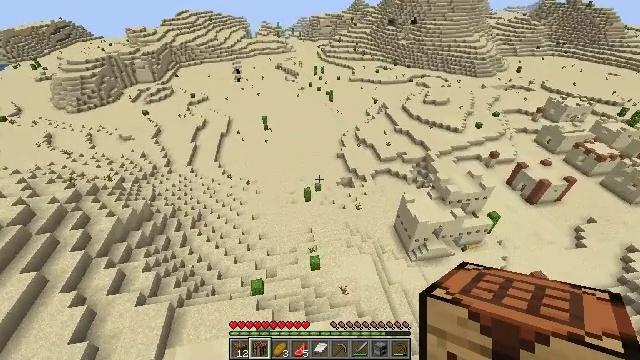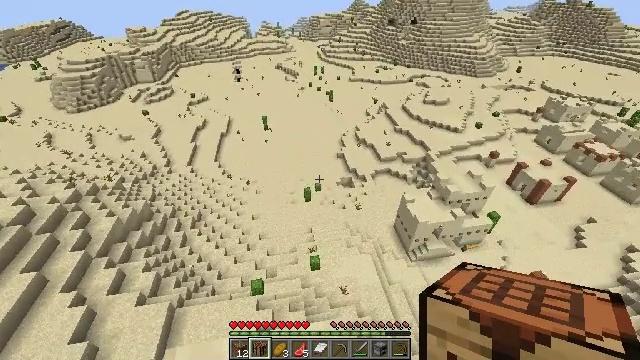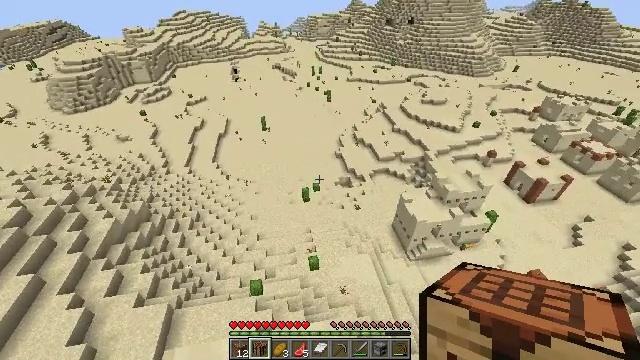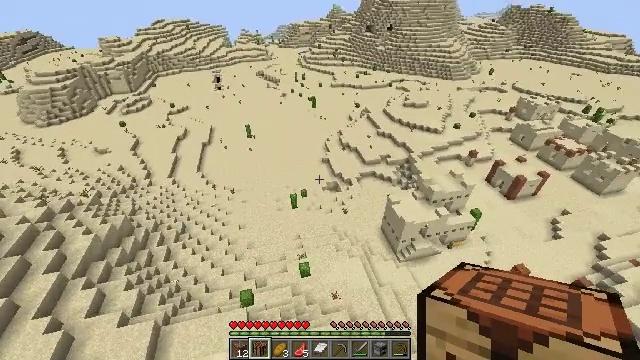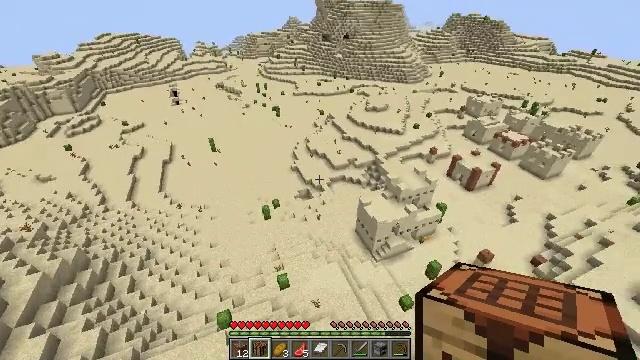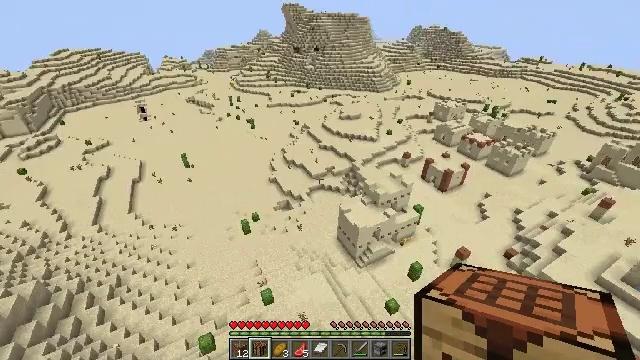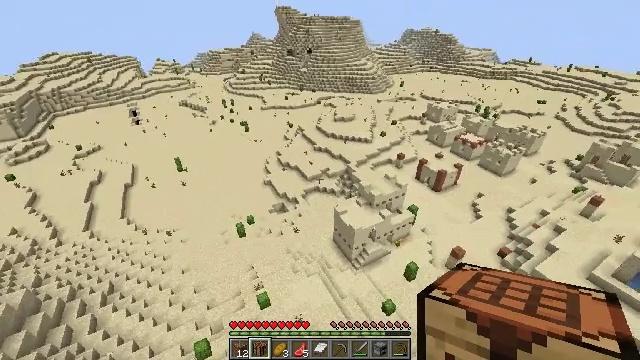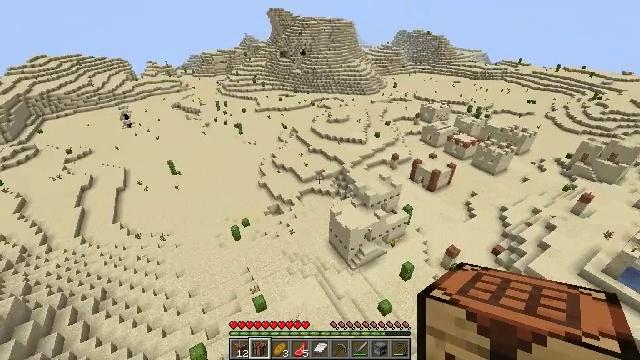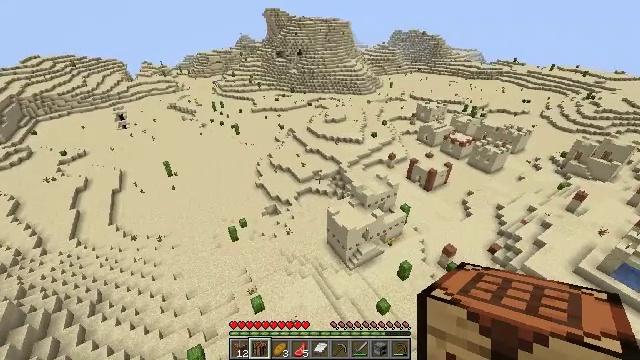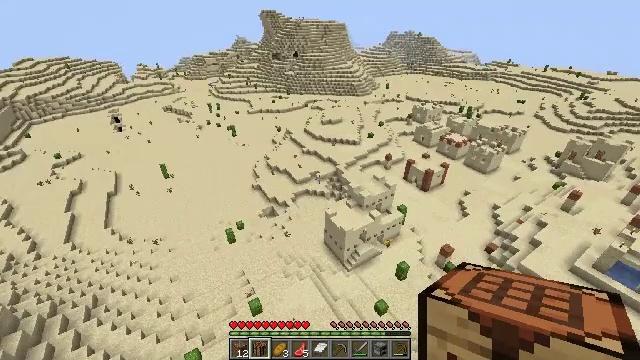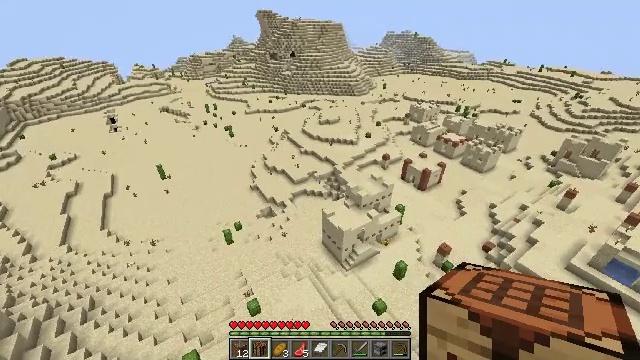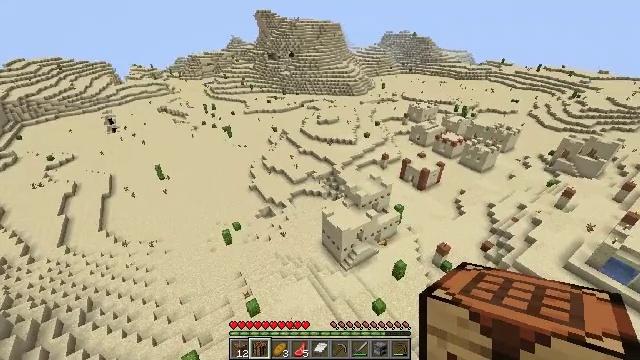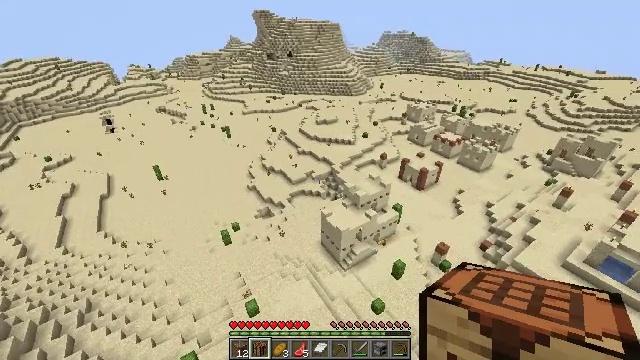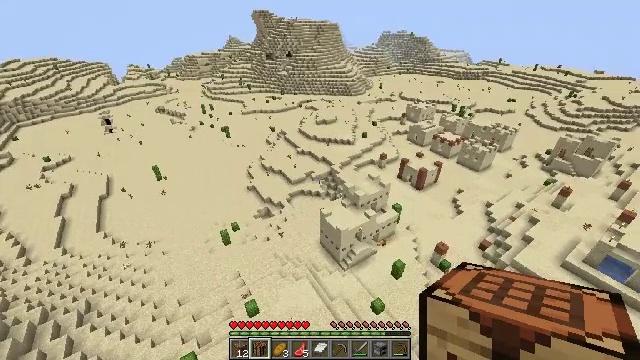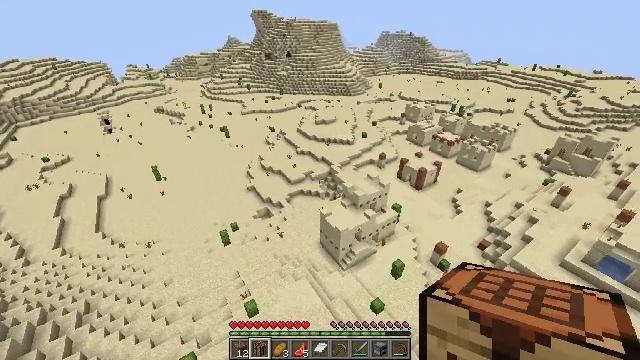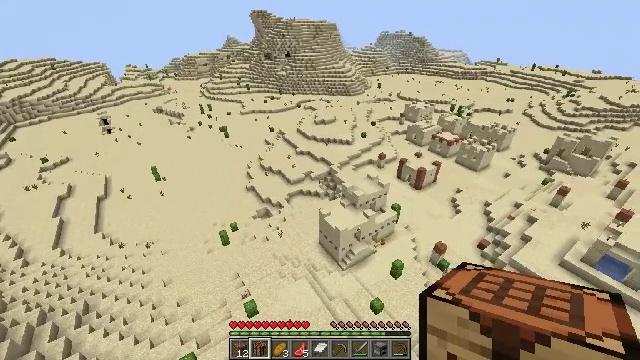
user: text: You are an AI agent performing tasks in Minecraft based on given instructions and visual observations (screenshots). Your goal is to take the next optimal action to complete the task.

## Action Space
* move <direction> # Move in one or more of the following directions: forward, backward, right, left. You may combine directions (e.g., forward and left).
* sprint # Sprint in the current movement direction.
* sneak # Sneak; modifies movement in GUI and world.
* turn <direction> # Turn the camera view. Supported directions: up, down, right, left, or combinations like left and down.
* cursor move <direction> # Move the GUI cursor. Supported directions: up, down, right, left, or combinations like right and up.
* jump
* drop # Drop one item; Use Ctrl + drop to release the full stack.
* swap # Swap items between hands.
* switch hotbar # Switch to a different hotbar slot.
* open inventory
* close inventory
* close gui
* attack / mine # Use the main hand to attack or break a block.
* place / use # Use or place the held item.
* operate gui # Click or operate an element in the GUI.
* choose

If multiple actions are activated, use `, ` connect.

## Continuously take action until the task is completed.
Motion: motion action
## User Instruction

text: Gather the jungle fence gate from your structure.
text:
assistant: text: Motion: no_op
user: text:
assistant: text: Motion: no_op
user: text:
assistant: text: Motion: turn right and up
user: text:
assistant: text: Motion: turn right and up
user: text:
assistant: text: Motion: turn right and up
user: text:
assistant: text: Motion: turn right
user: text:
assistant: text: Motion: turn right
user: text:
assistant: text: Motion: no_op
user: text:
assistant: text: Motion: no_op
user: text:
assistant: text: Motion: no_op
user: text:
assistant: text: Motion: no_op
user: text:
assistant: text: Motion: no_op
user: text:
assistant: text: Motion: no_op
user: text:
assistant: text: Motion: no_op
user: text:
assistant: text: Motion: no_op
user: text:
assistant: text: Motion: no_op
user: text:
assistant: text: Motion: no_op
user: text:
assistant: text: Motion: no_op
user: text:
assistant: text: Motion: no_op
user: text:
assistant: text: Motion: turn right
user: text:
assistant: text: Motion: turn right
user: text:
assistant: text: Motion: turn right
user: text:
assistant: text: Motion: turn right
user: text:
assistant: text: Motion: turn right
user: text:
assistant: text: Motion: turn right
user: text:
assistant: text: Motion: no_op
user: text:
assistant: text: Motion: no_op
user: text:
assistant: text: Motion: no_op
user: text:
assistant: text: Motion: no_op
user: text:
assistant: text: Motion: no_op